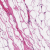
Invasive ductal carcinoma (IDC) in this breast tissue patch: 0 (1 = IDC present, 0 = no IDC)